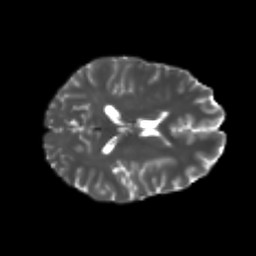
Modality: T2w
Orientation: axial
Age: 25
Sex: female
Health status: healthy
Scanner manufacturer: philips
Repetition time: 7.384 s
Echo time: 0.08599 s